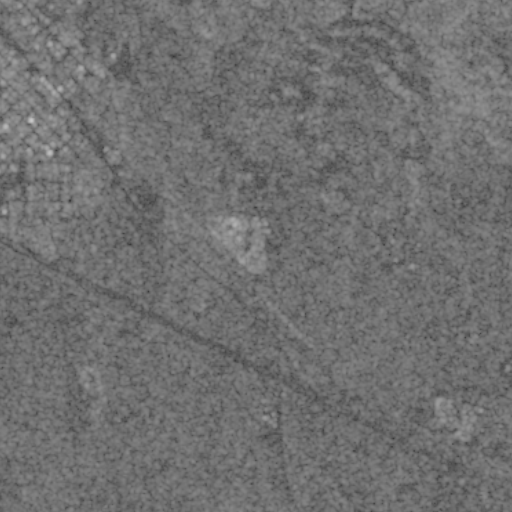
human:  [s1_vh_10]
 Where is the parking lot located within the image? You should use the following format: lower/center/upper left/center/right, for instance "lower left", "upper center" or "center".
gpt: The parking lot is located in the upper left of the image.
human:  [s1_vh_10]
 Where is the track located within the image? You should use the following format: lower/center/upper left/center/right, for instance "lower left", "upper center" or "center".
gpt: The track is located in the center left of the image.
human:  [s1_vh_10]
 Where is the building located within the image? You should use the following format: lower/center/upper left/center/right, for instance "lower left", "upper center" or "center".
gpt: The building is located in the upper left of the image.
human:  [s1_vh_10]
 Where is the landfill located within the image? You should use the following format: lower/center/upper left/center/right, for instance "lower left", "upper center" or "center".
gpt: There is no landfill in the image.

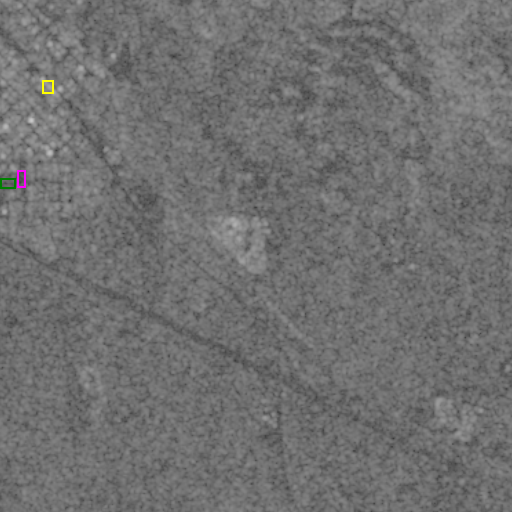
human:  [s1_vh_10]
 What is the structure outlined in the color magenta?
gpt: The structure outlined in magenta is a parking lot.
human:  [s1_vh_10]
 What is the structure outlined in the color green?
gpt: The structure outlined in green is a track.
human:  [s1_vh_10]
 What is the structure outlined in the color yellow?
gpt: The structure outlined in yellow is a building.
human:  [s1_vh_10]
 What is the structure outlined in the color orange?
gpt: There is no orange outline.